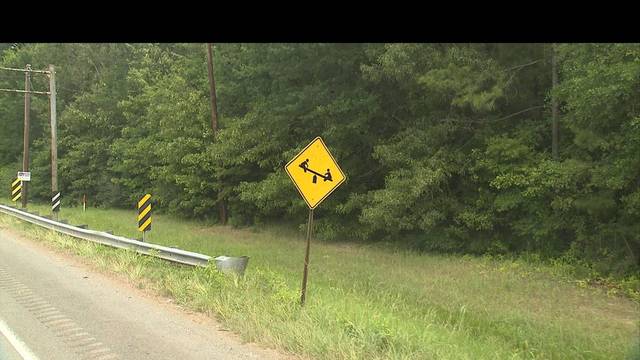
Region: United States
Coordinates: 32.34, -93.828